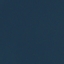
Land use / land cover: SeaLake